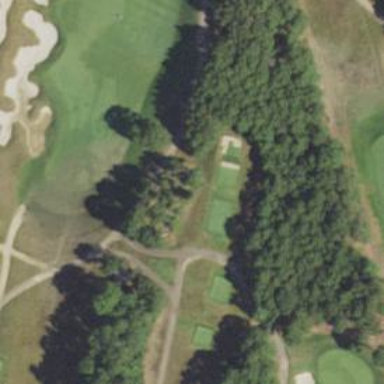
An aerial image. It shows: Path designated for golf carts.